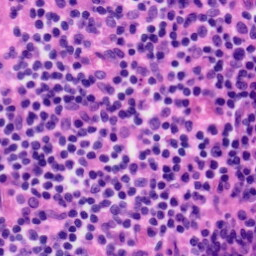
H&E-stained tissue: Tonsil